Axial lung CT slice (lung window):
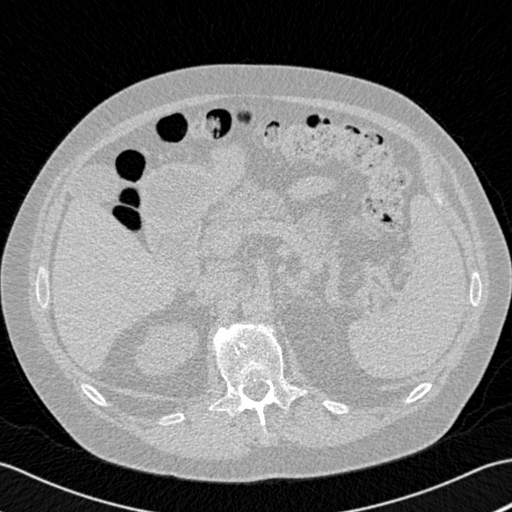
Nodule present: no